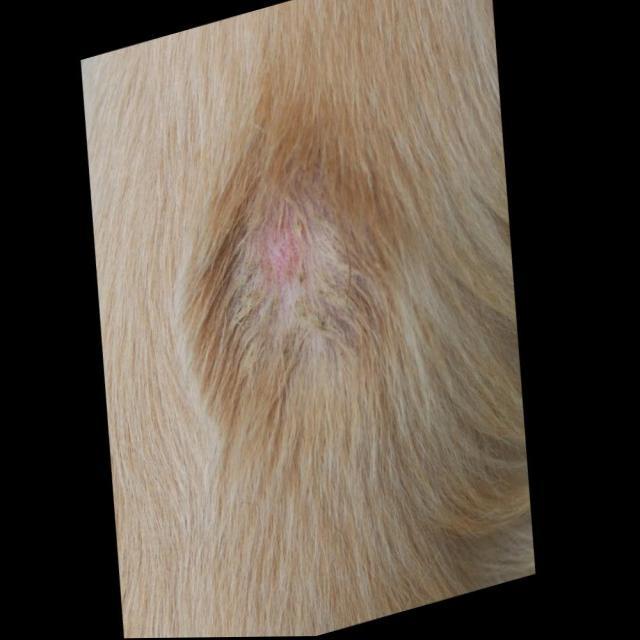
Canine ringworm (Dermatophytosis) — fungal infection caused by Microsporum or Trichophyton. Presents with circular alopecia, scaling, crusting, and broken hairs.